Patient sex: F
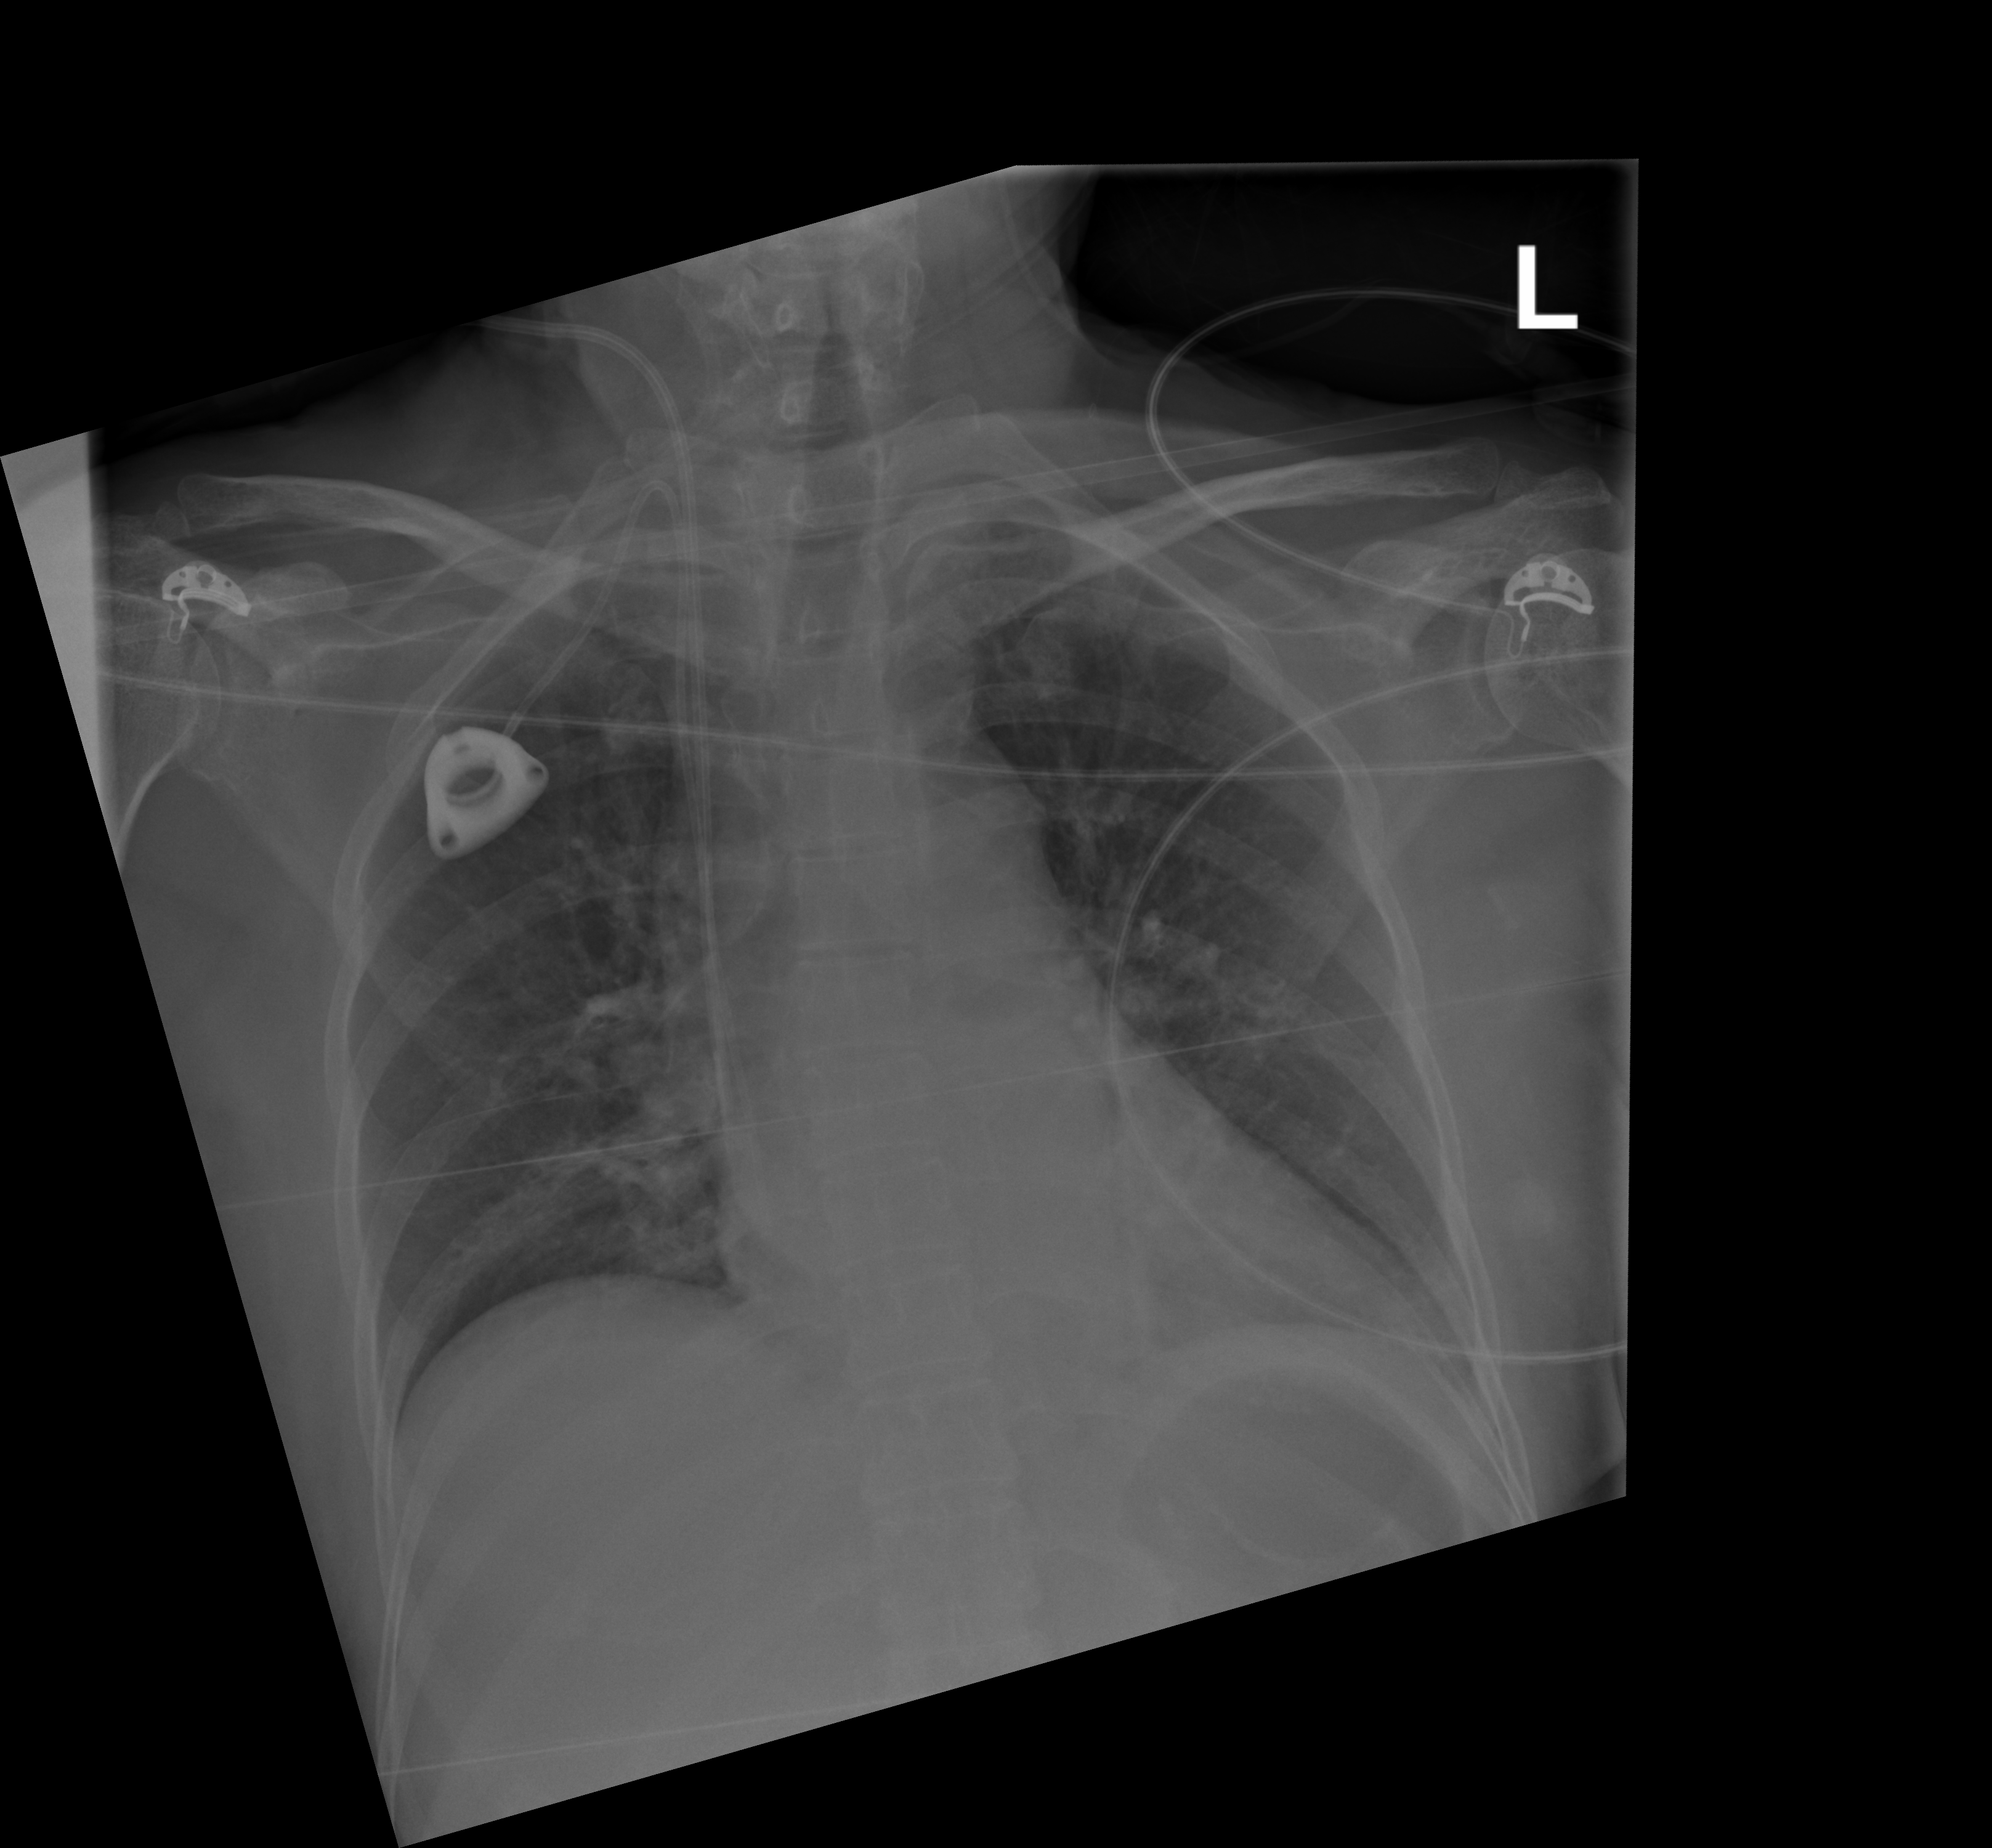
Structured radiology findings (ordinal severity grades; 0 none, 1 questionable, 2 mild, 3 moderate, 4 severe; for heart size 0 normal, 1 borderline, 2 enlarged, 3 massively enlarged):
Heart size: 1
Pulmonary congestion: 1
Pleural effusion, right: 0
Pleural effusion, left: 0
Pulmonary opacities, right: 0
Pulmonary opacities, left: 0
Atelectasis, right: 0
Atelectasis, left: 0